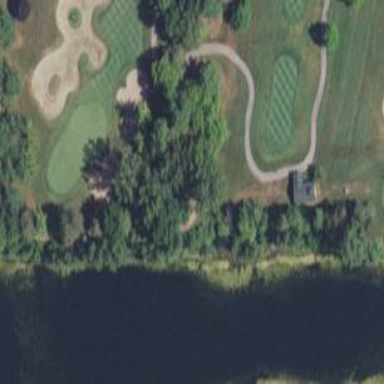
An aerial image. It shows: Picturesque scene of golf course with lateral water hazard.